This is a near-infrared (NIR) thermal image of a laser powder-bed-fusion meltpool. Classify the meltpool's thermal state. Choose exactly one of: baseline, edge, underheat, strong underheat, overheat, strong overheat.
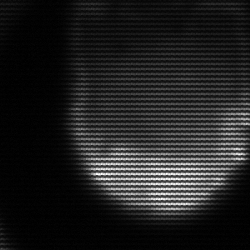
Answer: edge